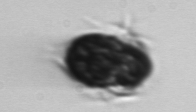
Label: Mesodinium